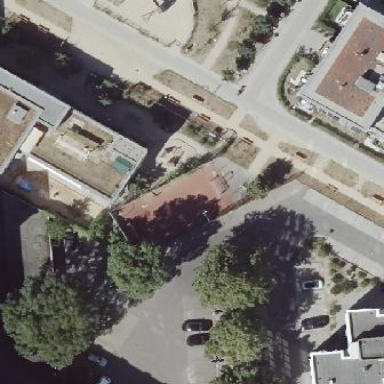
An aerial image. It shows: Kindergarten building.